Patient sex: F
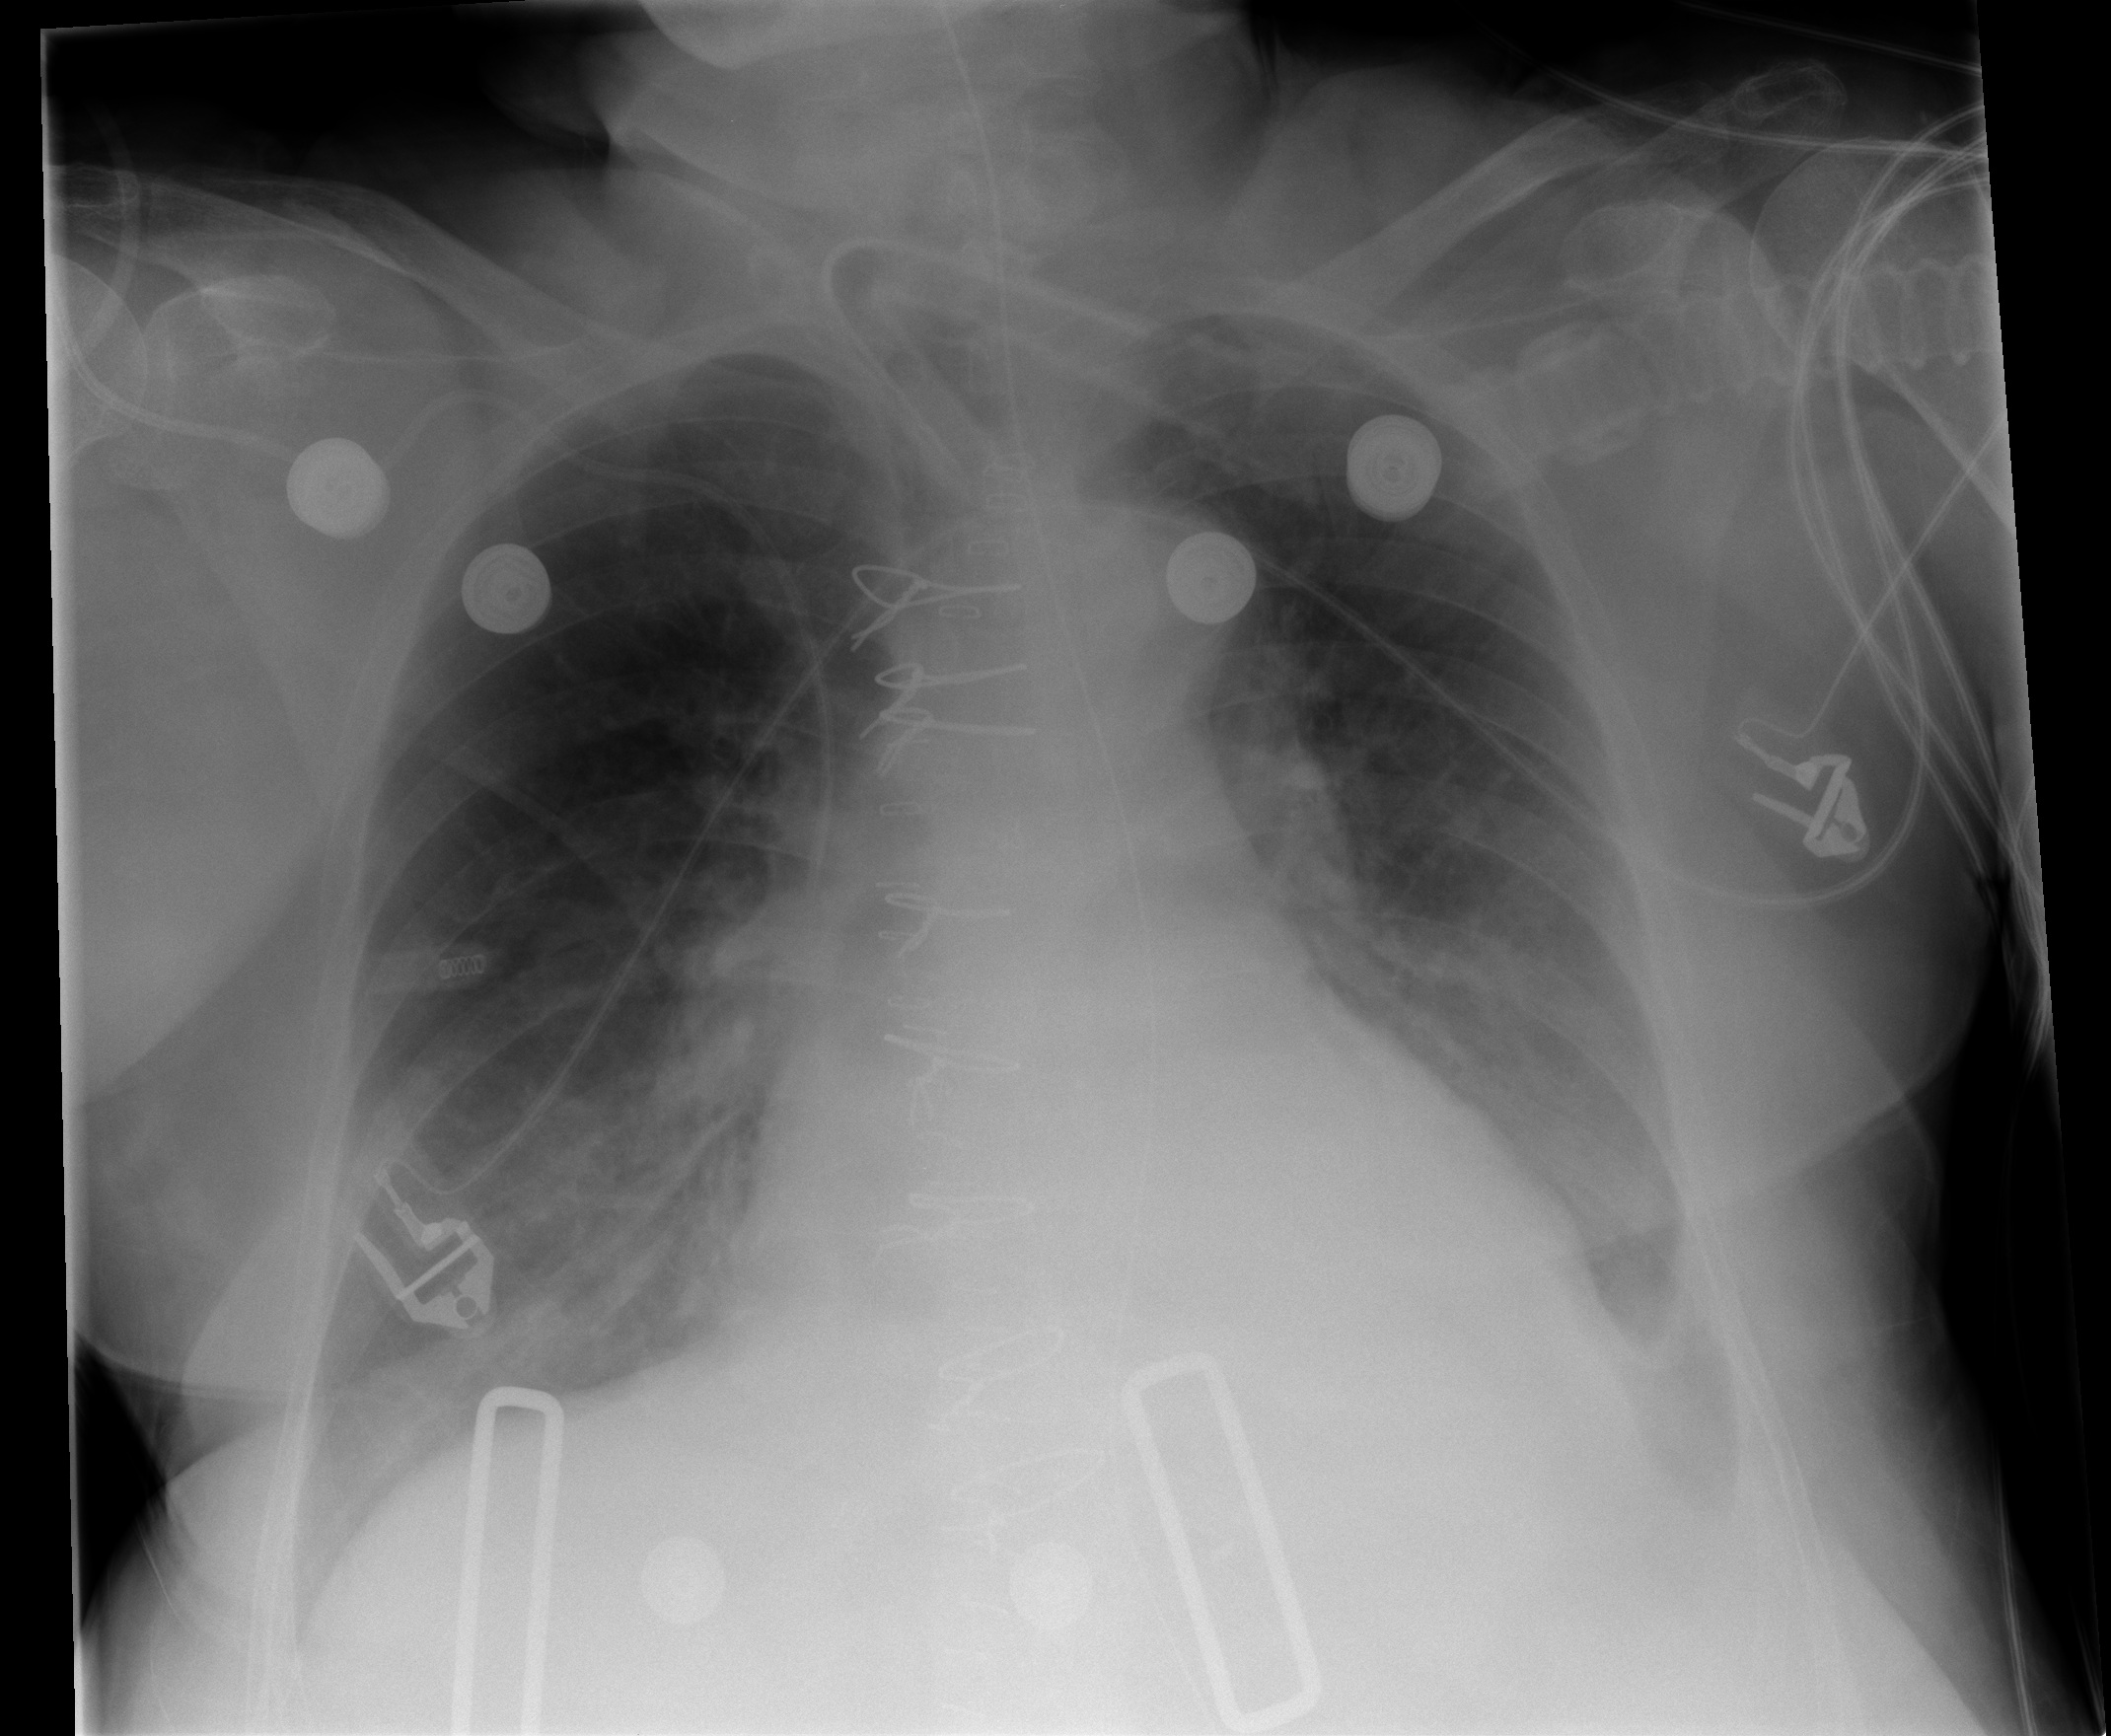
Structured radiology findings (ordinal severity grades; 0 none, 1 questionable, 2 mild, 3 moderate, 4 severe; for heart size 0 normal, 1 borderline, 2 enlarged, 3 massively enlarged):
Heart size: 1
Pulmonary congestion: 0
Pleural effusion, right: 1
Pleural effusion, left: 0
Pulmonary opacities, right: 1
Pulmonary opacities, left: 0
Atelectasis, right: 2
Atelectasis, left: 0